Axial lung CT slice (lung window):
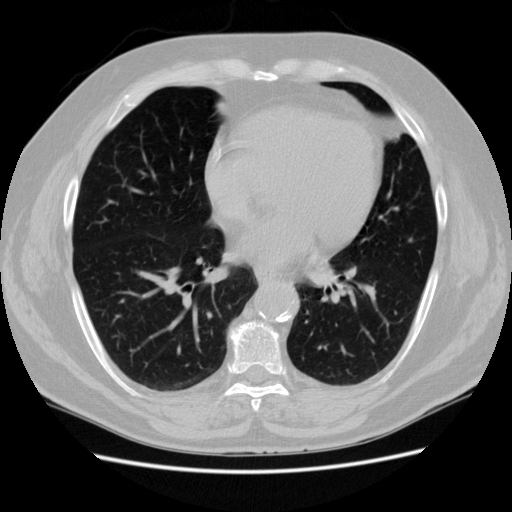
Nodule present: no